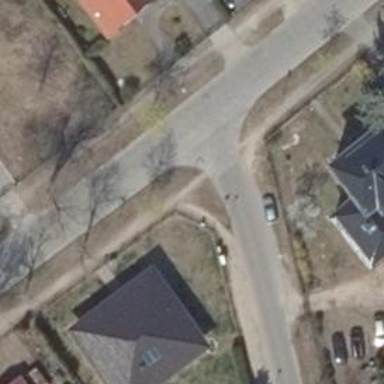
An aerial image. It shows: Residential road.